Question: I want to detect the points on a face as shown in the picture

I am using OpenCV <URL>.
I am using the haarcascade_frontalface_alt, haarcascade_eye, haarcascade_mcs_mouth xml files.
I am satisfied with the face detection but with the facial feature points detection.
I want the feature points detection to work for the images upto a .
I am looking for more accuracy and robustness wrt pose(15 degrees) and opening of mouth, without
I am looking for speed of 25fps on an i5 processor.
C++ platform.
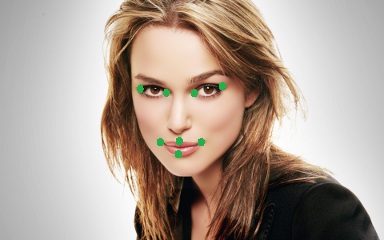
Answer: Try Flandmarks <URL>
It extracts 7 feature points but you will not be able to get the feature points for upperlip and the lower lip.
You can try using an ASM mesh to fit the face. There are several implementations that use ASM/AAM.
<URL> is an open source library which has built in dataset for face images. Do look into it.
Cheers